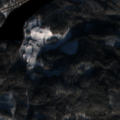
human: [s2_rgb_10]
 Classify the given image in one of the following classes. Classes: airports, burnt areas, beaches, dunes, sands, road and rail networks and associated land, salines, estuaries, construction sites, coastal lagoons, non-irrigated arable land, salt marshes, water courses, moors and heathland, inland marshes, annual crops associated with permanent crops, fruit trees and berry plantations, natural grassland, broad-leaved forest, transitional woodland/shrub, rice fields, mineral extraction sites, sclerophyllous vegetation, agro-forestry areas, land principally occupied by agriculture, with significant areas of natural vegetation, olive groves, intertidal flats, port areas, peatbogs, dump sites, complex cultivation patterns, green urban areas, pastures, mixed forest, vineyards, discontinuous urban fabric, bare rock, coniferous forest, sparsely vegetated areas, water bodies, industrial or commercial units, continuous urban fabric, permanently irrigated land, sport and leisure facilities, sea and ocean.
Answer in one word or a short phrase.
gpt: mixed forest, transitional woodland/shrub